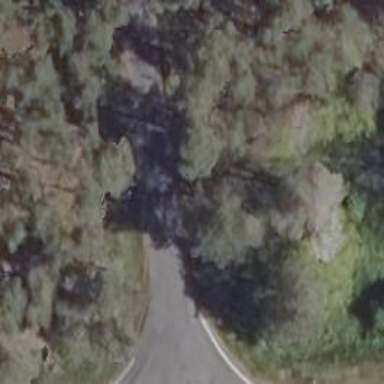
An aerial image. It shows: Emergency access point on the road.